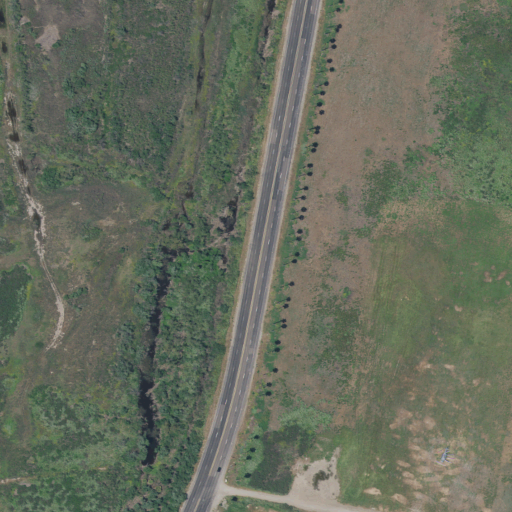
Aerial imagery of depression(s) in California named Ysidora Basin containing grassland, woody wetlands, herbaceous wetlands, shrub, medium intensity development, and low intensity development